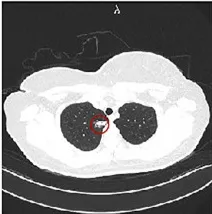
Chest computerized tomography (CT). (A-C) Chest CT image before the first video-assisted thoracoscopic right upper wedge resection and right lower segmentectomy. (A) A mGGN of 24 mm x 14.2 mm in the apical segment of the upper lobe (red circle).
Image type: radiology (ct)